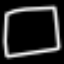
Label: square